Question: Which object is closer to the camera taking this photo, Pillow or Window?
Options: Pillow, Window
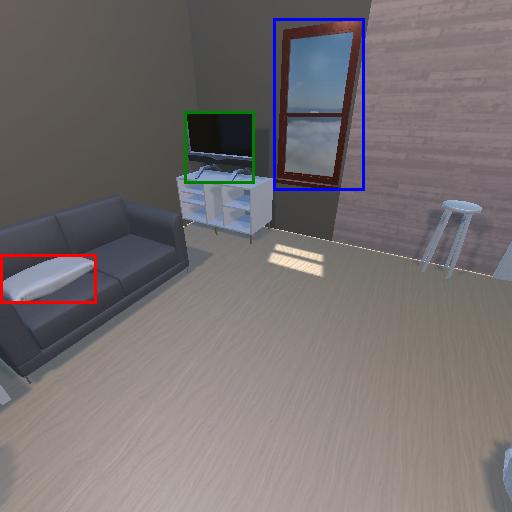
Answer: Pillow